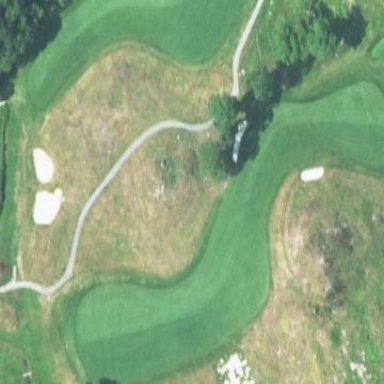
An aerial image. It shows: Grassy area designated as golf fairway.